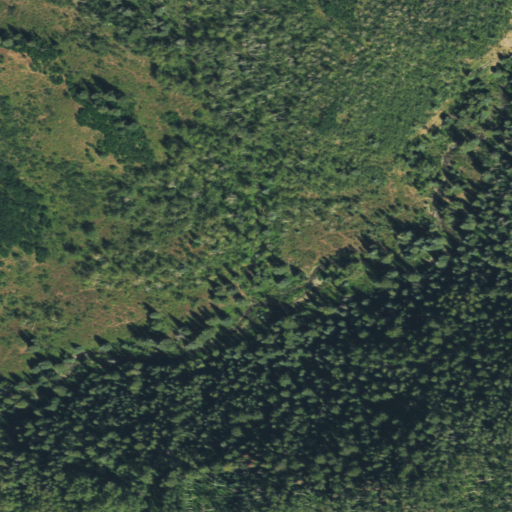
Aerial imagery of valley in Colorado named Trail Gulch containing deciduous forest, evergreen forest, and mixed forest